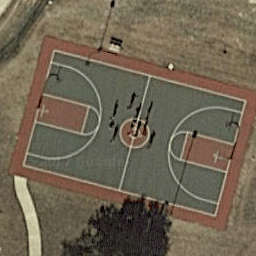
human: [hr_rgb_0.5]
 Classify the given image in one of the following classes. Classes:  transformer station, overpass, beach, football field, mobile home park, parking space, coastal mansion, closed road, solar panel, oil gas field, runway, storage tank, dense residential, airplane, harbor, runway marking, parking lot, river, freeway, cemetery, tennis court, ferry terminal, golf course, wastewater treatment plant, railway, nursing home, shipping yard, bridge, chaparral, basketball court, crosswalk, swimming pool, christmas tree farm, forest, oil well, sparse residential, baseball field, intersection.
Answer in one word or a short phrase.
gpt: basketball court